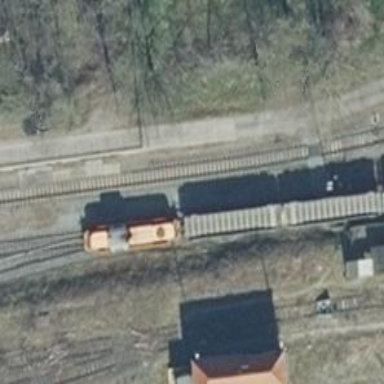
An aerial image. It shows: Railway switch.